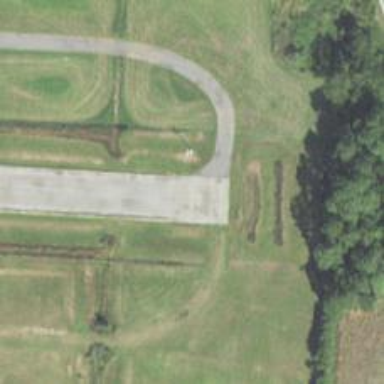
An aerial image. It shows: Raceway for motor sports.